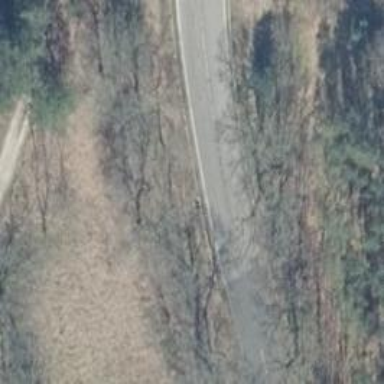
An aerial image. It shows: Unclassified road with asphalt surface.